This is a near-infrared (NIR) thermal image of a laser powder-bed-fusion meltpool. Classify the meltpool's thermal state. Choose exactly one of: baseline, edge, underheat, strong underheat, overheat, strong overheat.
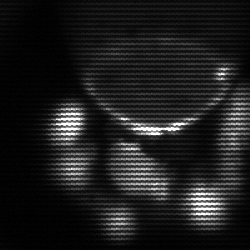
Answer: edge